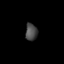
Tissue: skin
Cell type: Epithelial cells
Senescence score: 0.1556
Nuclear area (px): 204
Mean DAPI intensity: 71.407